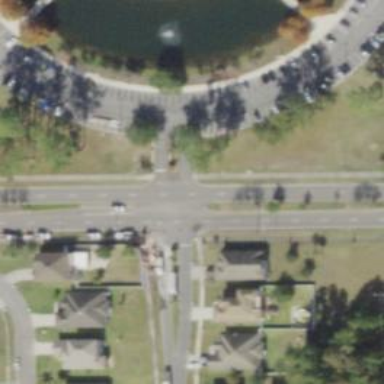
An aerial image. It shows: Unmarked crossing on the road.